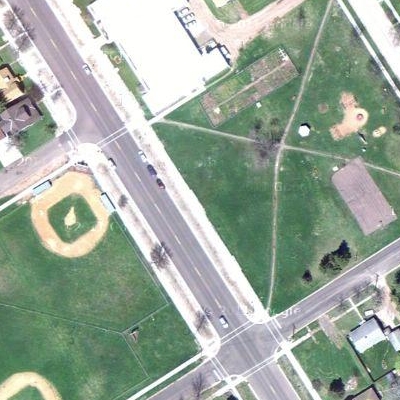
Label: aGrass